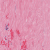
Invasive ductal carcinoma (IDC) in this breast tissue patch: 0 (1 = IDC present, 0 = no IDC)